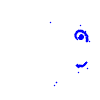
Particle: proton